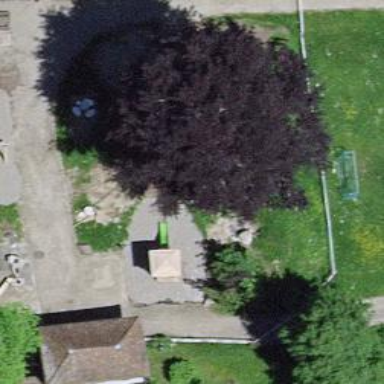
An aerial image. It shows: Playground area for leisure land.